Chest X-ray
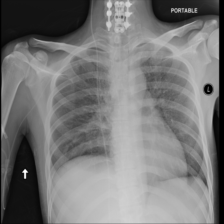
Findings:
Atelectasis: negative
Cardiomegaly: negative
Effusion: negative
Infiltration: negative
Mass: negative
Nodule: negative
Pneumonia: negative
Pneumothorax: negative
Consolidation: negative
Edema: negative
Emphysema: negative
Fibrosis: negative
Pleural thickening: positive
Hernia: negative